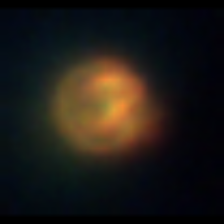
Taxon: NanoPlankton
Group: Other